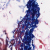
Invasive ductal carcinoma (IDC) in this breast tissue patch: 0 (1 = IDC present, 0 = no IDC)